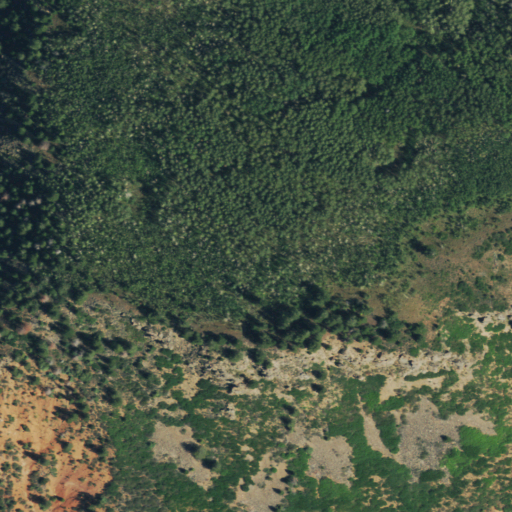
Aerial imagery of mountain in Colorado named Coffin Mountain containing deciduous forest, shrub, evergreen forest, and mixed forest